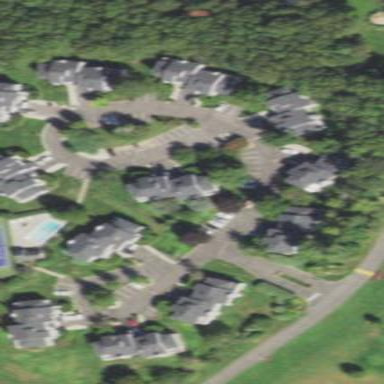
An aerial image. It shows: Condominium in residential area.